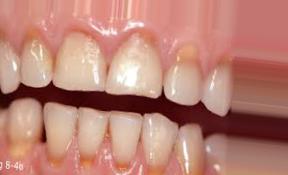
Condition: Tooth Discoloration